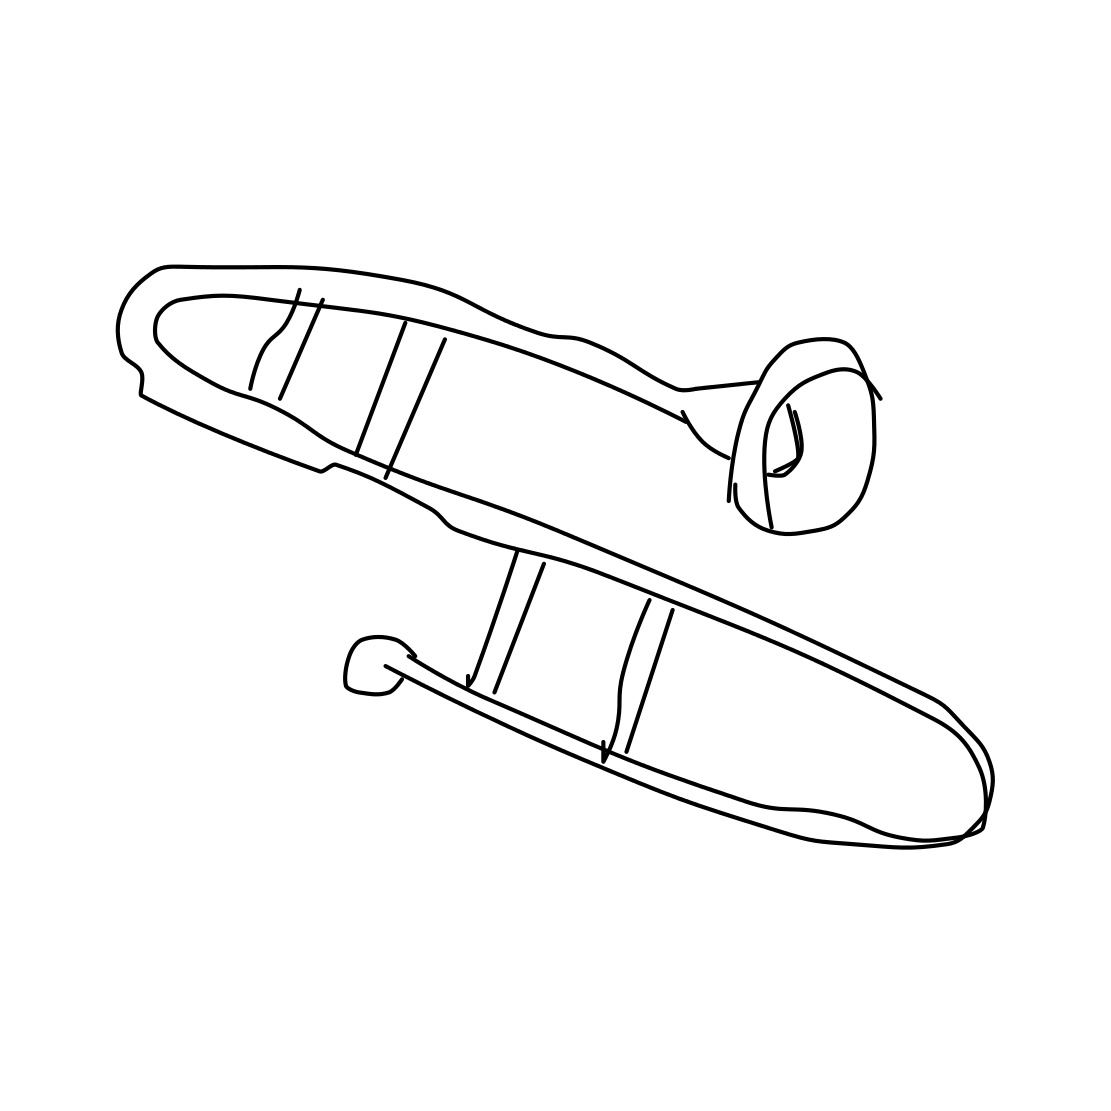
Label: trombone